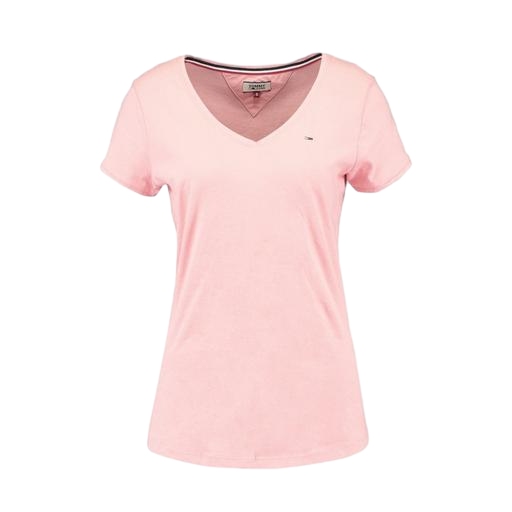
solid pink tee, pink pima logo tee, pink women's light v-neck t-shirt, white background